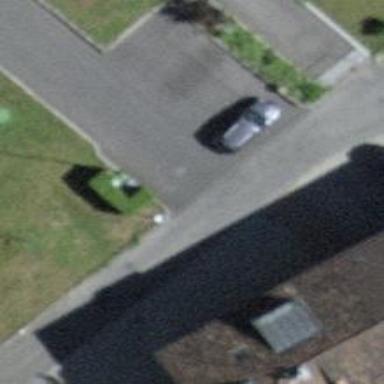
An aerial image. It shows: Alleyway designated as service road.